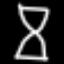
Label: hourglass